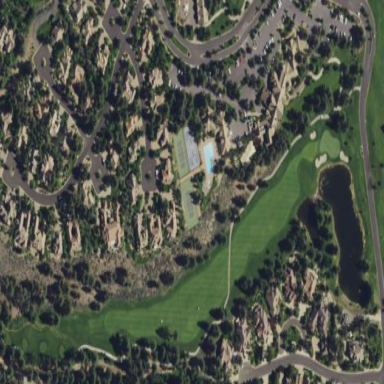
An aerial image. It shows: Area with grass used as rough in golf course.